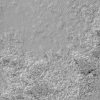
Atmospheric dust classification: not_dusty